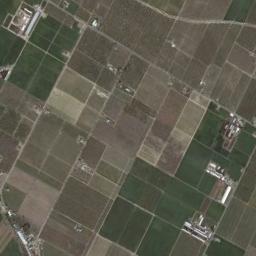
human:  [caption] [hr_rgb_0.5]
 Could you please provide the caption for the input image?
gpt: There are many neat rows of rectangular farmlands .

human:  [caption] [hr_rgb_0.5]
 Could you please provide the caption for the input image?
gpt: Lots of rectangular farmlands of different colors and sizes are arranged in neat rows and some houses are surrounded by these farmlands .

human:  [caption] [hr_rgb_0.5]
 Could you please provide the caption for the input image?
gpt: There are some green and bare rectangular farmland .

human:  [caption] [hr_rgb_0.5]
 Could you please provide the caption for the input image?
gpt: Many dense, neatly arranged dark green, light green and brown mixed rectangular farmlands of different sizes .

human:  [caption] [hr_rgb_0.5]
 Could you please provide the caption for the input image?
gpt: There are many brown rectangular farmlands and some green ones .